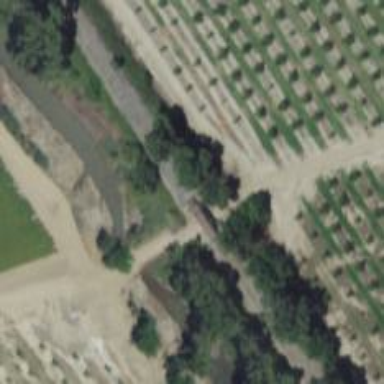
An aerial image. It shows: Preserved railway with rails.